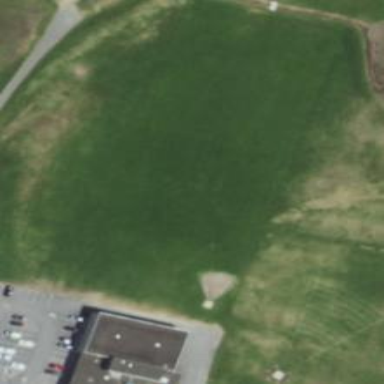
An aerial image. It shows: Grass pitch designated for American football in leisure land area.